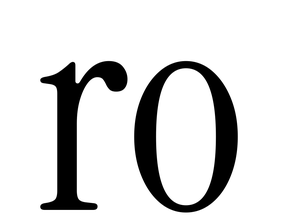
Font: InstrumentSerif-Regular